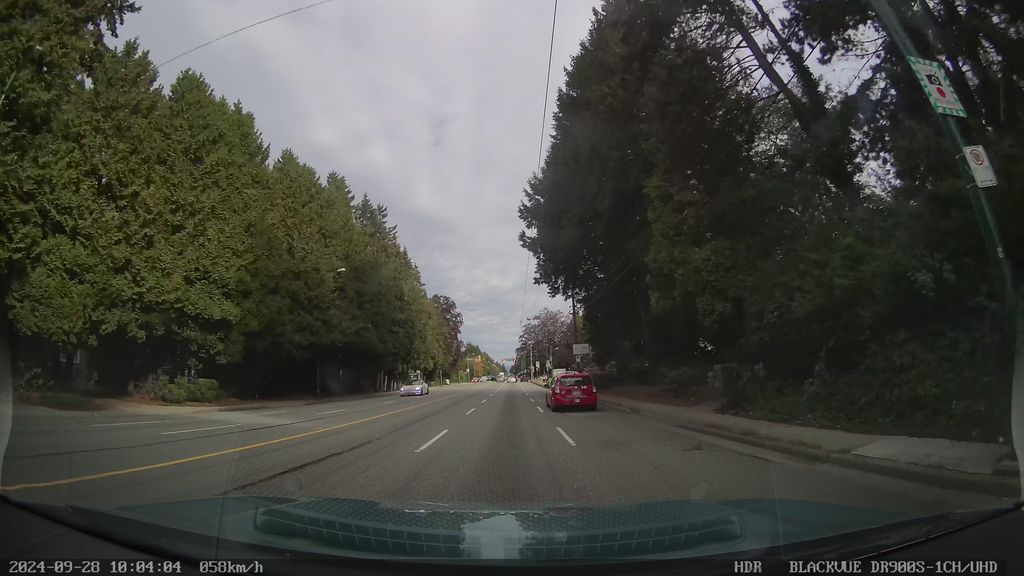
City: vancouver